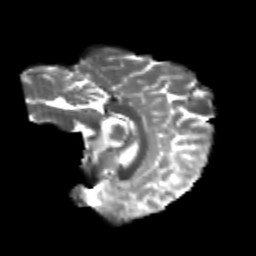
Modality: T2w
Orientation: sagittal
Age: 20
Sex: female
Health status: healthy
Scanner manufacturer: philips
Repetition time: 7.386 s
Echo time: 0.08599 s